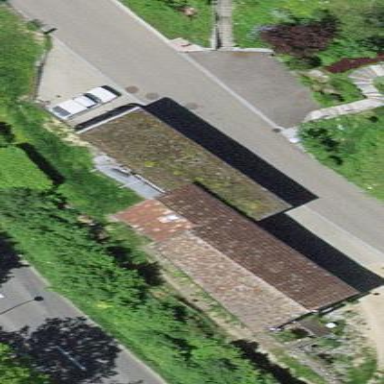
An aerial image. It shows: View of roof of building.